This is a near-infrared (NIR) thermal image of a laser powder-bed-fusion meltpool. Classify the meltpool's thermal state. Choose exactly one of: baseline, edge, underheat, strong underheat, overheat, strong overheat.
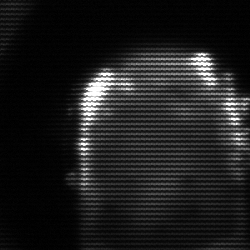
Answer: baseline